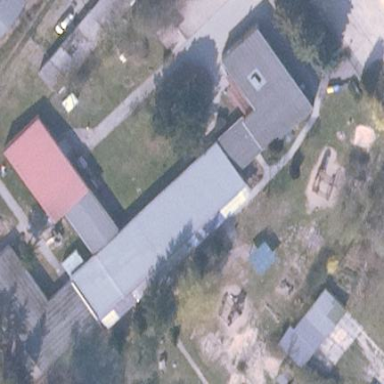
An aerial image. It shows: Kindergarten.